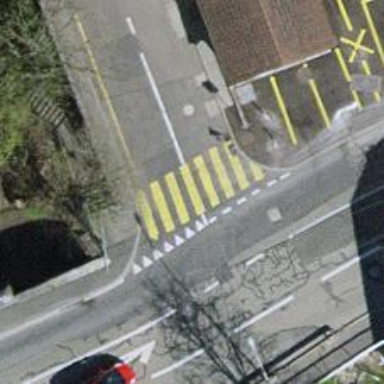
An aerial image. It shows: Uncontrolled zebra crossing.